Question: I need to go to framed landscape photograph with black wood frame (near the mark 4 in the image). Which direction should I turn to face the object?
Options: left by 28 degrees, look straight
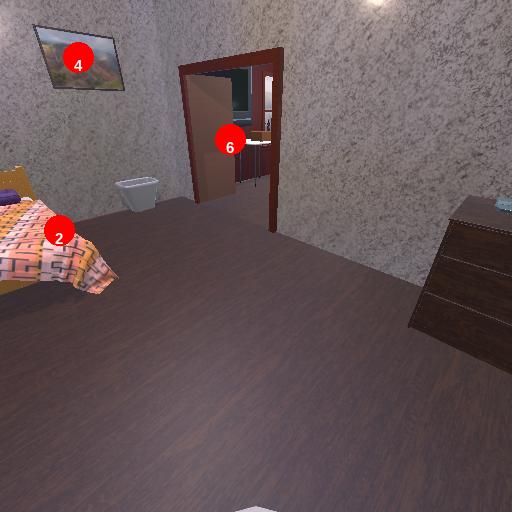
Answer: left by 28 degrees